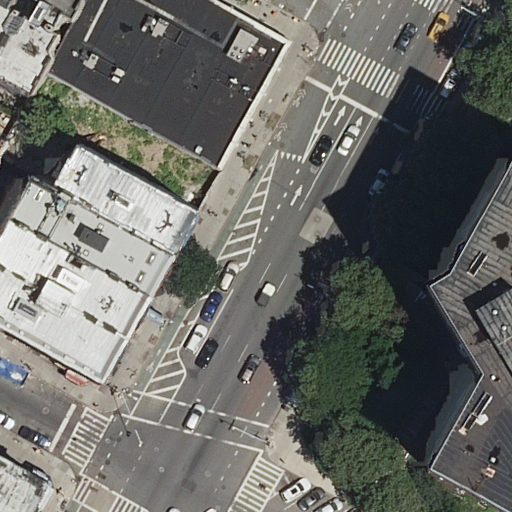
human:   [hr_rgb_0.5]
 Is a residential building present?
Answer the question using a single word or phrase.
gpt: yes

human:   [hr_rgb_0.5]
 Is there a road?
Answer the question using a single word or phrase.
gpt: yes

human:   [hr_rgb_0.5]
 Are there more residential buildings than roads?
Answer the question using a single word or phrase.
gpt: no

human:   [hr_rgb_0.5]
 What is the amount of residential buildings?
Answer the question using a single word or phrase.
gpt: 9

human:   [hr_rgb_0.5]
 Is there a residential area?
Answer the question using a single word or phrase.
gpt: yes

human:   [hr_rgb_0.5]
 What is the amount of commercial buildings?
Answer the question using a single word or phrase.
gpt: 1

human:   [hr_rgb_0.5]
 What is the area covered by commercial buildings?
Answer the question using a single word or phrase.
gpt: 1031m2

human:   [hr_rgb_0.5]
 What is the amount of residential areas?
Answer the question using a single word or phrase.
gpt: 1

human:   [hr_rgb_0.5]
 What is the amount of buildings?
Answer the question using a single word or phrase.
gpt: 10

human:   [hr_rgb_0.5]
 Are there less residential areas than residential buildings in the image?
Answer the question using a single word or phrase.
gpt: yes

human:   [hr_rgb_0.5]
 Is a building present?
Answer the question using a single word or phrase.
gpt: yes

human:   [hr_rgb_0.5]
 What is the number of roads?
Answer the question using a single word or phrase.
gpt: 9

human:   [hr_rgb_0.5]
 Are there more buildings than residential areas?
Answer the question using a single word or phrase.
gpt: yes

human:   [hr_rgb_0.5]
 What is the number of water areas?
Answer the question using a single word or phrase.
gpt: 0

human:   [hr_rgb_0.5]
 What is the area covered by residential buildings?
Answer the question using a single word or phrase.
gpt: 1960m2

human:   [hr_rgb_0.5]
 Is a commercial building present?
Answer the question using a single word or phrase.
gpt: yes

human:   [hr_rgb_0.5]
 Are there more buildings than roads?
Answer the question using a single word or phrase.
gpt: yes

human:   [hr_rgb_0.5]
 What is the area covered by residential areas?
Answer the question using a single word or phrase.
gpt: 194m2

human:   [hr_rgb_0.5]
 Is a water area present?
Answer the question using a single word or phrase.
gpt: no

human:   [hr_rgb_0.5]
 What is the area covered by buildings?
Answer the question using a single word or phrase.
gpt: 2992m2

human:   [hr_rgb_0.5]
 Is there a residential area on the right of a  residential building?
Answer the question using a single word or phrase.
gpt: no

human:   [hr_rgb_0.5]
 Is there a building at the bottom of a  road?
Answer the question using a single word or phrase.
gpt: yes

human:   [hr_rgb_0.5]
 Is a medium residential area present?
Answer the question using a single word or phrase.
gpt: yes

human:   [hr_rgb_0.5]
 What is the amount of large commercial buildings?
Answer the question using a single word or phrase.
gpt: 1

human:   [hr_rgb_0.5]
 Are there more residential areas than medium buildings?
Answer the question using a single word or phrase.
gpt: no

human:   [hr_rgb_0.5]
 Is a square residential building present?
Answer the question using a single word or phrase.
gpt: no

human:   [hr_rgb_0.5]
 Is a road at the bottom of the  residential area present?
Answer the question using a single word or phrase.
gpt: no

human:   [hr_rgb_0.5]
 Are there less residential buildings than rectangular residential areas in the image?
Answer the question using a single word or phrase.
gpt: no

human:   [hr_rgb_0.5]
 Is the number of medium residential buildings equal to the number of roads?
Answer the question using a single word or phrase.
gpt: no

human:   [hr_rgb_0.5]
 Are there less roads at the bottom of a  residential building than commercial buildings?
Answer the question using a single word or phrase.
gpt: no

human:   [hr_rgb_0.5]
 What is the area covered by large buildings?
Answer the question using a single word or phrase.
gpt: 1671m2

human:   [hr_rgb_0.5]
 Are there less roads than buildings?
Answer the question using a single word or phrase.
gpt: yes

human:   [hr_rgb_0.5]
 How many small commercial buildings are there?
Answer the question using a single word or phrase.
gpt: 0

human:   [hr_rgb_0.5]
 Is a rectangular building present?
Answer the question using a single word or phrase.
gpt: yes

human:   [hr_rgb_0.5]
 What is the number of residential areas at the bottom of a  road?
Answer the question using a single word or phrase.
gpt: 1

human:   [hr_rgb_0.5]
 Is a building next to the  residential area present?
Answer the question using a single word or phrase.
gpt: yes

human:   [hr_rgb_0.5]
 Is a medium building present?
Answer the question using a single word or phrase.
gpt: yes

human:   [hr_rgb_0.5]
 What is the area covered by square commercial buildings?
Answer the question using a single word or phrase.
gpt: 0m2

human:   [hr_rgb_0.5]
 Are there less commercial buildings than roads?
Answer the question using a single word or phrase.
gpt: yes

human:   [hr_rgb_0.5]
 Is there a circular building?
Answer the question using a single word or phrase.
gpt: no

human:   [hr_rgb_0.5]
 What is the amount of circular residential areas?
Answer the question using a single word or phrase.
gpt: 0

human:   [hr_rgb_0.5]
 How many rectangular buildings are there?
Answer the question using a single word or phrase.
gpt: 8

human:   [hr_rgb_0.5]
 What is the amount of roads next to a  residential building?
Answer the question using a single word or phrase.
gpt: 9

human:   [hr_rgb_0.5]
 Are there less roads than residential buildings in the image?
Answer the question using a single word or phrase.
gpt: no

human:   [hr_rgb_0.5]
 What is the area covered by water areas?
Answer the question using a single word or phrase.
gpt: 0m2

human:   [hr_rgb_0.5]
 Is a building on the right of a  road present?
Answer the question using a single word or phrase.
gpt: yes

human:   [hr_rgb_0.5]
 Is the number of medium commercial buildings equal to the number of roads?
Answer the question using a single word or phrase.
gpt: no

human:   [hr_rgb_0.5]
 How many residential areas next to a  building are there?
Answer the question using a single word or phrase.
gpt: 1

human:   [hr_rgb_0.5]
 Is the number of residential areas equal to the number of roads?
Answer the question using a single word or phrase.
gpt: no

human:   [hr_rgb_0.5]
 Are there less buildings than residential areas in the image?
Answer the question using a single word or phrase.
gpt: no

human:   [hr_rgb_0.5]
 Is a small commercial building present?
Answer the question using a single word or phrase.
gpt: no

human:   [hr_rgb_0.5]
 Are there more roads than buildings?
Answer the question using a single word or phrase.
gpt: no

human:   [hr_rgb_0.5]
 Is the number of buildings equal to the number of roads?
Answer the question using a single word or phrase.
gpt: no

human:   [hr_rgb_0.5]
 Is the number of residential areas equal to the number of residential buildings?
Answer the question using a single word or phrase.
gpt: no

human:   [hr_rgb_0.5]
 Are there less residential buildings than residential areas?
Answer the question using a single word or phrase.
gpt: no

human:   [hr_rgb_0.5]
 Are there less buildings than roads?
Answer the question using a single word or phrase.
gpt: no

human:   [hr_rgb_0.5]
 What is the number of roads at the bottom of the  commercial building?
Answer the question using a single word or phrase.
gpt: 4

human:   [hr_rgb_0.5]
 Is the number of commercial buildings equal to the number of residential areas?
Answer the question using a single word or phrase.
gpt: yes

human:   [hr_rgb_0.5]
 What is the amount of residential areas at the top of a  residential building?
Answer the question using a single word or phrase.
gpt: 0

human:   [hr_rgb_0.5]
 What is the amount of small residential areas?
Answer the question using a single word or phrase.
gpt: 0

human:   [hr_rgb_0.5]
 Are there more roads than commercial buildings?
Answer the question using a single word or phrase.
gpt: yes

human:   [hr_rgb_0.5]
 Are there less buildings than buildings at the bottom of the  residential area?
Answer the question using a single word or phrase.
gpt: no

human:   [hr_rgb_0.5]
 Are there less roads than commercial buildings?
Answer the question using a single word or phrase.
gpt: no

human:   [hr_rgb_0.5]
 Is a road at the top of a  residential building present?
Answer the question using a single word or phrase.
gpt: yes